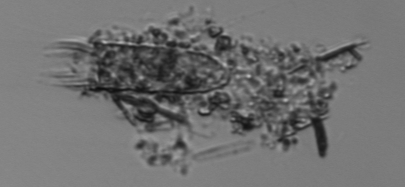
Label: Tintinnidium_mucicola